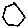
Label: hexagon